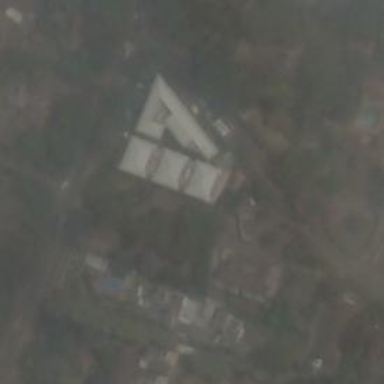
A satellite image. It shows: Commercial building.